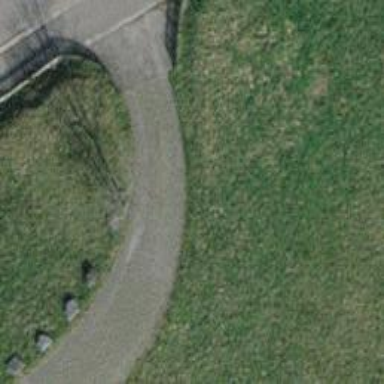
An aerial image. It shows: Service road with grass paver surface.